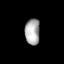
Tissue: lung
Cell type: Fibroblasts
Senescence score: 0.5786
Nuclear area (px): 382
Mean DAPI intensity: 170.228